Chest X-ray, PA view. Patient: 31 years old, sex M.
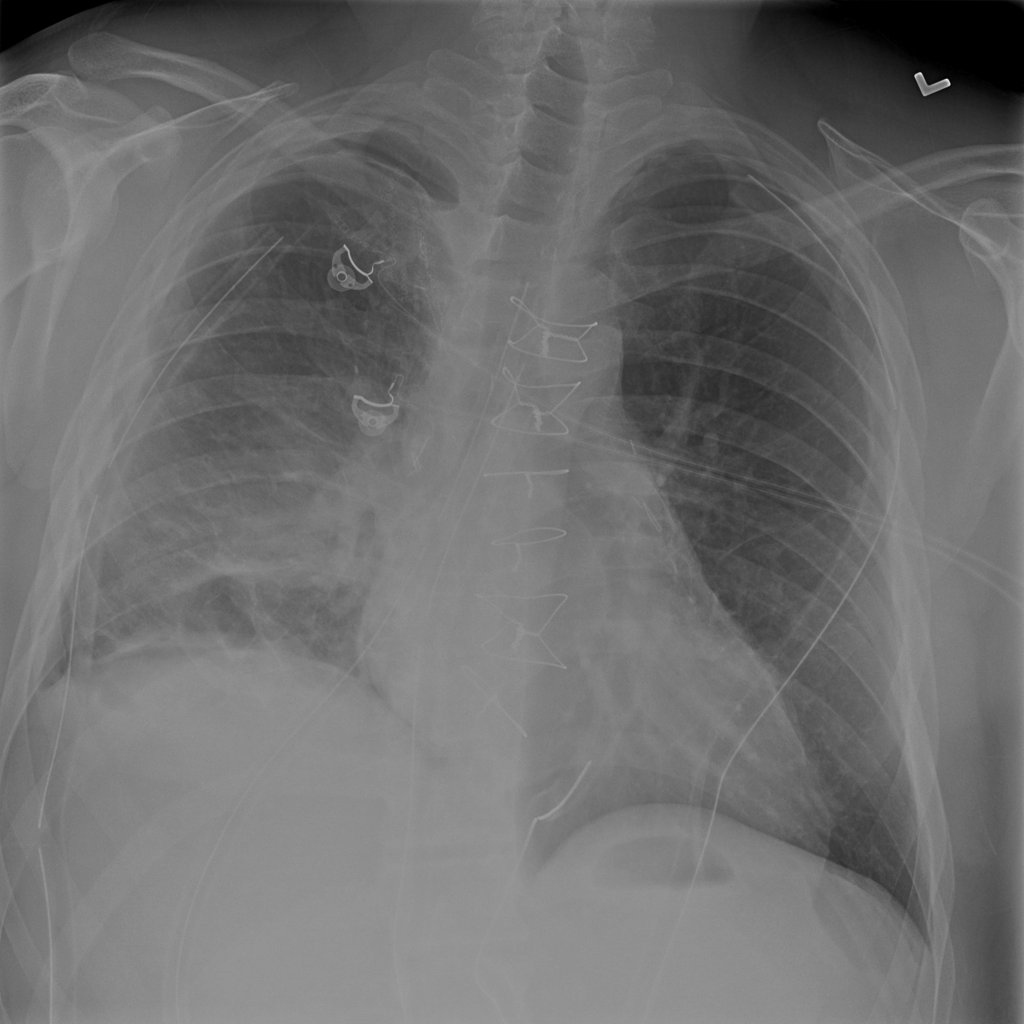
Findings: Infiltration, Pleural_Thickening, Pneumothorax